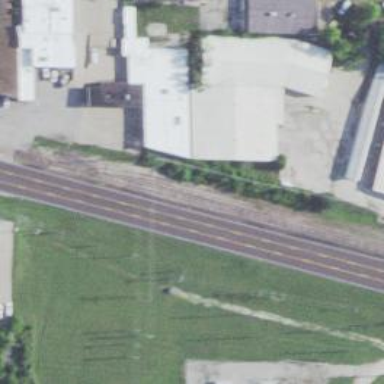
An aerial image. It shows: Railway siding with rails.